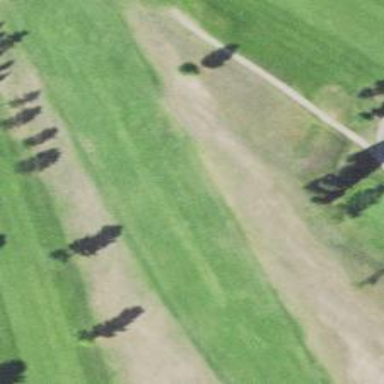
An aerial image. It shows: Grassy area designated for driving range golf.